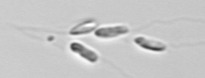
Label: Dinobryon